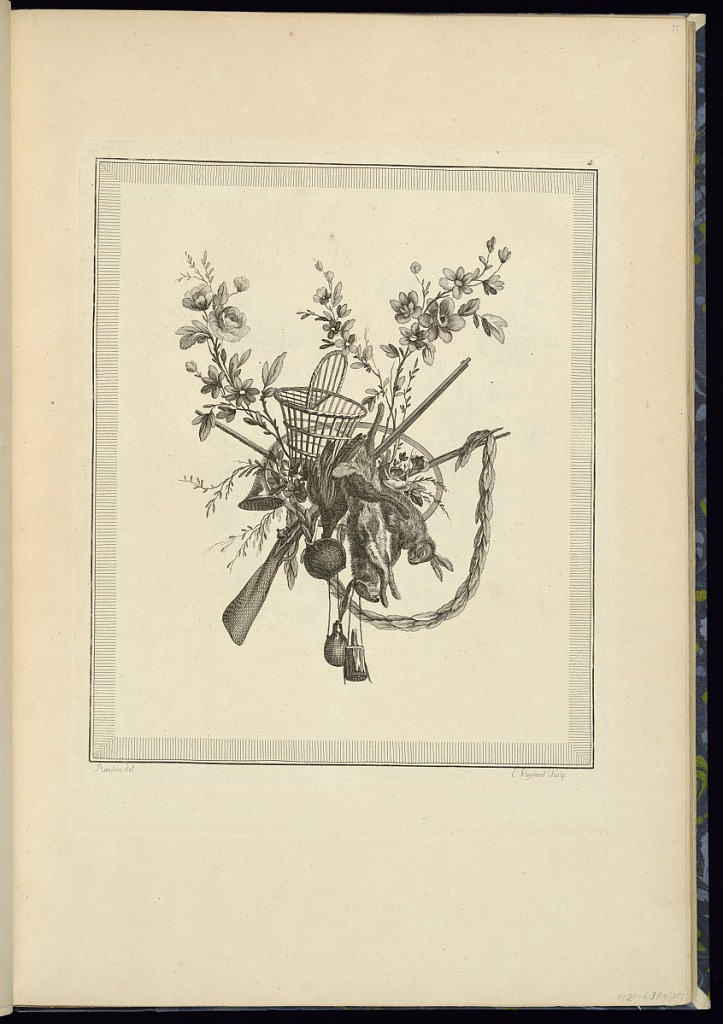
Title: Hunting Trophy Design
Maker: Pierre Ranson, French, 1736–1786
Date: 1778
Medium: Etching on laid paper
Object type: Print
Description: Design for a hunting trophy incorporating a basket, horn, dead rabbits or hares, festoon of leaves, rifle, powder flasks, foliate branches, and flowers. The plate is numbered and signed.